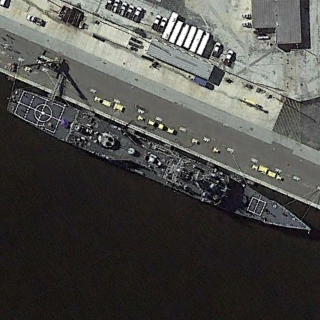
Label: Ticonderoga-class_cruiser